Field crop: maize
Growth stage: 2
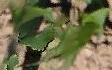
Species: maize